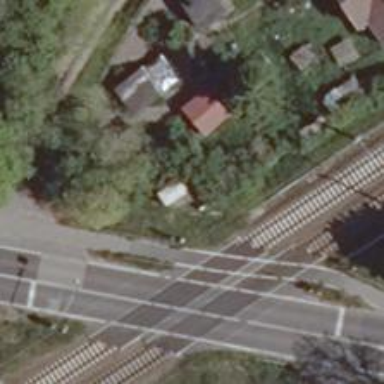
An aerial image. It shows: Level crossing with lights and saltire.